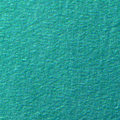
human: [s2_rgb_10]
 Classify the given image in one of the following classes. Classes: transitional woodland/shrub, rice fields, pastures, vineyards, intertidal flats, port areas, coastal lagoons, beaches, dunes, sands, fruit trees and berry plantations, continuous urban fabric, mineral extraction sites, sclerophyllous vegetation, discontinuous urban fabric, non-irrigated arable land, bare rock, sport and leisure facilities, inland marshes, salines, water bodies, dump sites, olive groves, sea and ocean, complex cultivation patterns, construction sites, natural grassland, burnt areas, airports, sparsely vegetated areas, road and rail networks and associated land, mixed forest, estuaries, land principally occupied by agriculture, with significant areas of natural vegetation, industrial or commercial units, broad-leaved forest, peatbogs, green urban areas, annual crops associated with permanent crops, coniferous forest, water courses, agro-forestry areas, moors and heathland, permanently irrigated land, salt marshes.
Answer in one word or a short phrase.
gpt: sea and ocean